Question: Edit:
Thank you Baylor Rae and JvBerg - Your answers/comments helped solve the problem.
I had to remove the quotes - Which I didn't realise.
Thank you all for your assistance.
---
I'm trying to select all data from the 'alerts' table 'where ownerid='$friend_ids'' using the 'IN' clause.
The problem I'm having (despite numerous googling and code changing) is it's only retrieving one row.
'''
$fid=$ClassUsers->Friendids($user_id);
echo $fid;
'''
Which returns (as expected) 1,2,3.
However when trying:
'''
$sql="SELECT * FROM alerts WHERE ownerid IN('$fid')";
echo mysql_num_rows($db->query($sql));
'''
Returns "1" row only.
My alerts table:

Does anyone know why? Or how to resolve this?
I've literally spent all night yesterday, the day before and a few hours today googling and trying different ways to query this.
Thanks.
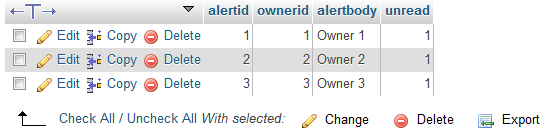
Answer: If '$fid' is an array, you will need to do something like
'''
$fid_sql = implode(','. $fid);
$sql="SELECT * FROM alerts WHERE ownerid IN( $fid_sql )";
'''
Note you shouldn't need single-quotes around each value here if they are integer fields in the DB.
If '$fid' is a string = "1, 2, 3", then all you need to do is get rid of the single-quotes around '$fid' in your query.